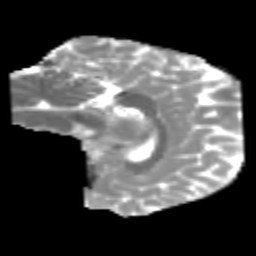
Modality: MD
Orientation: sagittal
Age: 25
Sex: female
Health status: healthy
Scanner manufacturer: philips
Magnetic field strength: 3 T
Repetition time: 10.015 s
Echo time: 0.07044 s